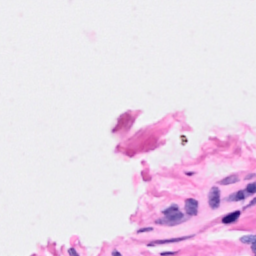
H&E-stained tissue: Breast